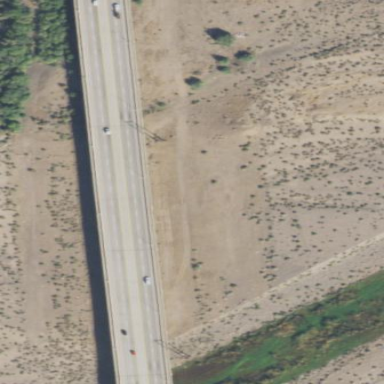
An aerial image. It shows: Man-made bridge designed as low water crossing.